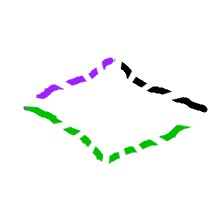
Shape: rhombus